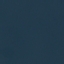
Label: SeaLake